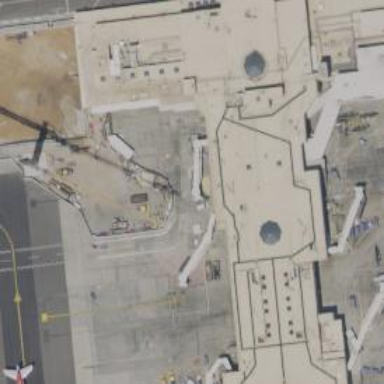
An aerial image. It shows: Airport gate.